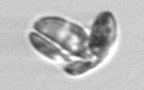
Label: Karenia